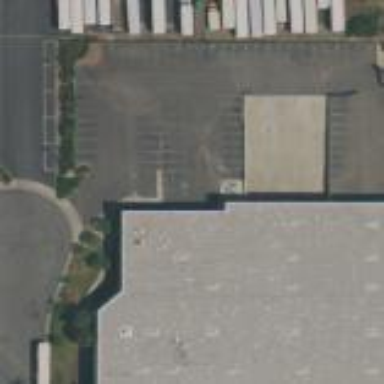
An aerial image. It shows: Warehouse.